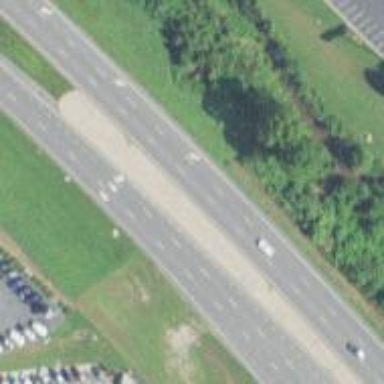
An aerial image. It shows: Trunk highway with expressway features.